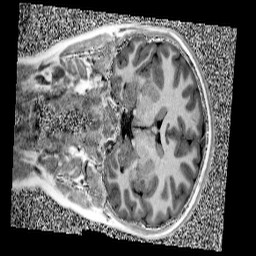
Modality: UNIT1
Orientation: coronal
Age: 13
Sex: male
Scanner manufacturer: siemens
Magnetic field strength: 3 T
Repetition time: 4 s
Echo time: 0.00299 s